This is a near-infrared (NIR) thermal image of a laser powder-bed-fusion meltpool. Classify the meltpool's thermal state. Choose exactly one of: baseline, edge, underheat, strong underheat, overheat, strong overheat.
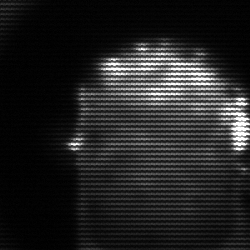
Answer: baseline